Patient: sex F, age 26
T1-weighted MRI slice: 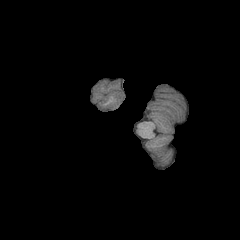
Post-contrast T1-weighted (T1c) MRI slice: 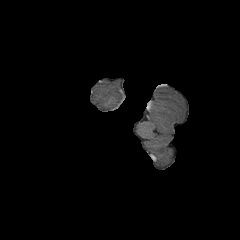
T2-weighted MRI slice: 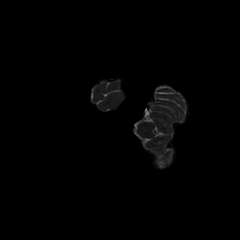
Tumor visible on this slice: no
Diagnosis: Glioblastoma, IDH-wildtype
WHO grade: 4